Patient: sex M, age 19
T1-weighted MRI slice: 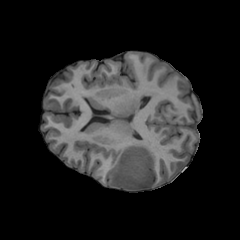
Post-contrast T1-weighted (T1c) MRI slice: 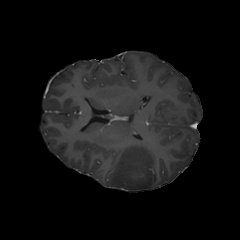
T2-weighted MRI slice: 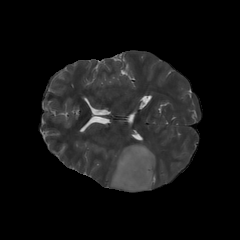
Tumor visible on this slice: yes
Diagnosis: Oligodendroglioma, IDH-mutant, 1p/19q-codeleted
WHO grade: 3